Question: I have a form created with multiple text inputs. On submission, it creates a record in my database. All works fine. I am able to submit successfully and review the entry in phpMyAdmin.
Recently, I have added a drop down menu for some of the fields. These dropdowns are populated from a table in my database. Suddenly, I seem to be having a problem.
Now, when I fill out the form and submit it, a record is created in the database with the information. Perfect.
The problem is somehow a completely blank record is being created in my database along with the actual record from the form data.
Here is my code with the form:
'''
<?php
include('_header.php');
define('DB_NAME', '????');
define('DB_USER', '????');
define('DB_PASSWORD', '????');
define('DB_HOST', '????');
$con = mysqli_connect(DB_HOST, DB_USER, DB_PASSWORD, DB_NAME);
// check connection
if (mysqli_connect_errno()) {
echo "Failed to connect to MySQL: " . mysqli_connect_error();
}
$races = "SELECT * FROM 'wyver2_charactercards'.'races' ORDER BY race_name";
$result_races = mysqli_query($con, $races);
$psps = "SELECT * FROM 'wyver2_charactercards'.'classes' ORDER BY class_name";
$result_psps = mysqli_query($con, $psps);
echo "<div class='viewcard'>";
echo "<form action='insert.php' method='post'>";
echo "<table>";
echo "<tr>";
echo "<td colspan='6'><h1>Wyvern Rising - New Character Form</h1></td>";
echo "</tr>";
echo "<tr class='heads'>";
echo "<td><h3>Last Name : </h3></td>";
echo "<td><h3>First Name : </h3></td>";
echo "<td></td>";
echo "<td><h3>Character Name : </h3></td>";
echo "<td></td>";
echo "<td></td>";
echo "</tr>";
echo "<tr class='spaced'>";
echo "<td><input type='text' name='lname'></td>";
echo "<td><input type='text' name='fname'></td>";
echo "<td></td>";
echo "<td><input type='text' name='cname'></td>";
echo "<td></td>";
echo "<td></td>";
echo "</tr>";
echo "<tr class='heads'>";
echo "<td><h3>Race : </h3></td>";
echo "<td><h3>PSP : </h3></td>";
echo "<td><h3>Deaths : </h3></td>";
echo "<td></td>";
echo "<td><h3>Unspent Build : </h3></td>";
echo "<td><h3>Build Total : </h3></td>";
echo "</tr>";
echo "<tr class='spaced'>";
echo "<td><select name='dd_race'>";
while($row = mysqli_fetch_array($result_races)) {
echo "<option value='" . $row[race_name] . "'>" . $row[race_name] . "</option>";
}
echo "</td>";
echo "<td><select name='dd_class'>";
while($row = mysqli_fetch_array($result_psps)) {
echo "<option value='" . $row[class_name] . "'>" . $row[class_name] . "</option>";
}
echo "</select>";
echo "</td>";
echo "<td><input type='text' name='deaths'></td>";
echo "<td></td>";
echo "<td><input type='text' name='unspentbuild'></td>";
echo "<td><input type='text' name='btotal'></td>";
echo "</tr>";
echo "<tr class='heads'>";
echo "<td><h3>Body : </h3></td>";
echo "<td><h3>DEX : </h3></td>";
echo "<td><h3>END : </h3></td>";
echo "<td><h3>PRE : </h3></td>";
echo "<td><h3>RP : </h3></td>";
echo "<td><h3>SP : </h3></td>";
echo "</tr>";
echo "<tr class='spaced'>";
echo "<td><input type='text' name='body'></td>";
echo "<td><input type='text' name='dex'></td>";
echo "<td><input type='text' name='end'></td>";
echo "<td><input type='text' name='pre'></td>";
echo "<td><input type='text' name='rp'></td>";
echo "<td><input type='text' name='sp'></td>";
echo "</tr>";
echo "</table>";
echo "<br />";
echo "<input type='submit'>";
echo "</form>";
echo "</div>";
echo "<br />";
echo "<a href='index.php'>Back</a>";
echo "<div align='center'>";
echo WORDING_YOU_ARE_LOGGED_IN_AS . $_SESSION['user_name'] . "<br />";
echo "<a href='index.php?logout'>" . WORDING_LOGOUT . "</a>";
echo " ";
echo "<a href='edit.php'>" . WORDING_EDIT_USER_DATA . "</a>";
echo "</div";
mysqli_close($con);
?>
<?php include('_footer.php'); ?>
'''
And here is the insert.php code:
'''
<?php
define('DB_NAME', '????');
define('DB_USER', '????');
define('DB_PASSWORD', '????');
define('DB_HOST', '????');
$con = mysqli_connect(DB_HOST, DB_USER, DB_PASSWORD, DB_NAME);
// check connection
if (mysqli_connect_errno()) {
echo "Failed to connect to MySQL: " . mysqli_connect_error();
}
$sql="INSERT INTO 'wyver2_charactercards'.'character'
('character_id',
'last_name',
'first_name',
'character_name',
'race',
'psp',
'deaths',
'build_total',
'build_unspent',
'body',
'dex',
'end',
'pre',
'rp_points',
'service_points')
VALUES
(NULL,
'$_POST[lname]',
'$_POST[fname]',
'$_POST[cname]',
'$_POST[dd_race]',
'$_POST[dd_class]',
'$_POST[deaths]',
'$_POST[btotal]',
'$_POST[unspentbuild]',
'$_POST[body]',
'$_POST[dex]',
'$_POST[end]',
'$_POST[pre]',
'$_POST[rp]',
'$_POST[sp]')";
if (!mysqli_query($con,$sql)) {
die('Error: ' . mysqli_error($con));
}
echo "1 character added";
echo "<br /><br /><br />";
echo '<a href="index.php">Back</a>';
mysqli_close($con);
?>
<?php include('_footer.php'); ?>
'''
Any ideas why it would be submitting the entry, but ALSO submitting a second, completely blank entry?
EDIT: This is what happens when I submit my form. I get a good entry, and a blank entry:

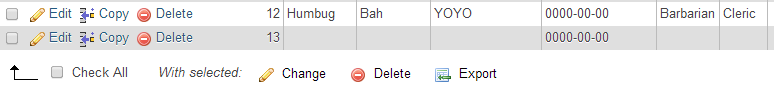
Answer: Switched from Chrome browser to Firefox. Creating an entry works perfectly. Only one entry, no blank.
Seems to be a browser issue.
EDIT: Working in Chrome again. I'm assuming it's a cache issue or something.